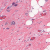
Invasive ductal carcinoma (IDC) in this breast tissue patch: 0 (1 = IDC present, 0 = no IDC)